Field crop: maize
Growth stage: 2
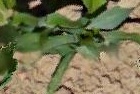
Species: maize